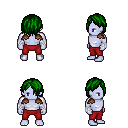
a pixel art fantasy rpg character, male body template, dark elf, purple skin, leather shoulder armor, red pants, green bangs hairstyle, white cloth bandages, four views (front, back, left, right), 2x2 character sprite sheet, small pixel art, hard edges, no anti-aliasing